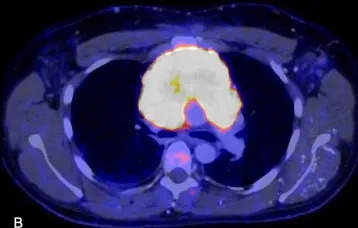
Radiological findings upon initial diagnosis of thymic carcinoma (B) Corresponding 18F FDG-PET fusion overlay indicates high metabolic activity of the tumor (yellow).
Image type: radiology (pet)